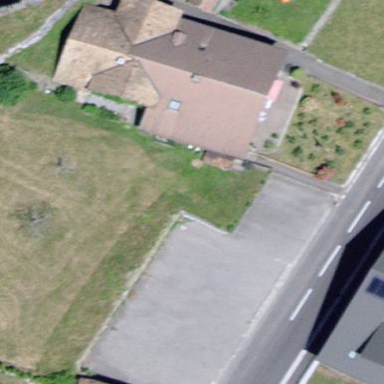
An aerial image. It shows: Residential building.